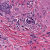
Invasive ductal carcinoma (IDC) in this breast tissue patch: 1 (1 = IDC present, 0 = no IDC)